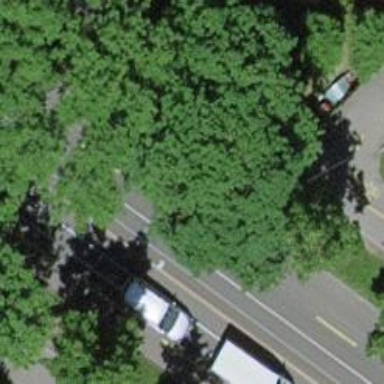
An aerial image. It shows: Tree-lined avenue.